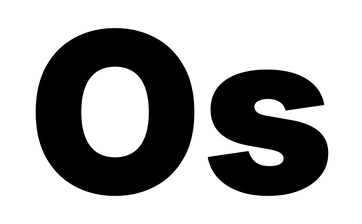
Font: Inter_Black